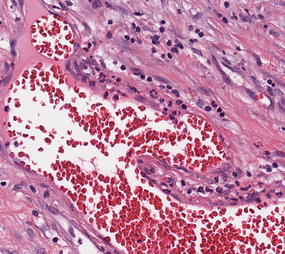
Tumor epithelial tissue: no
Tumor-associated stroma tissue: yes
Normal tissue: no